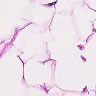
Metastatic tissue present: no